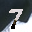
Label: 7